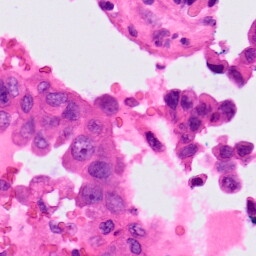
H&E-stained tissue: Lung